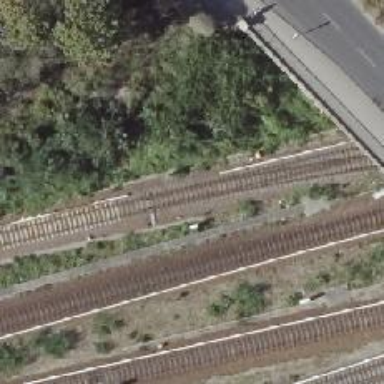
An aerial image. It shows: Railway signal.